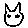
Label: cat